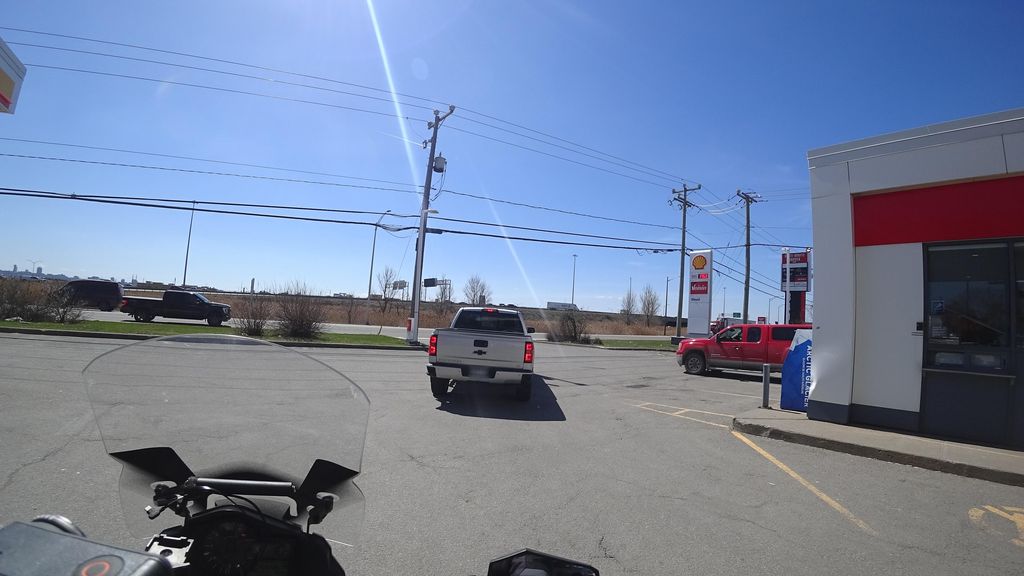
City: quebec_city